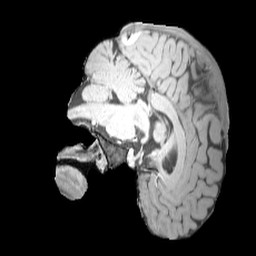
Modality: MP2RAGE
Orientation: sagittal